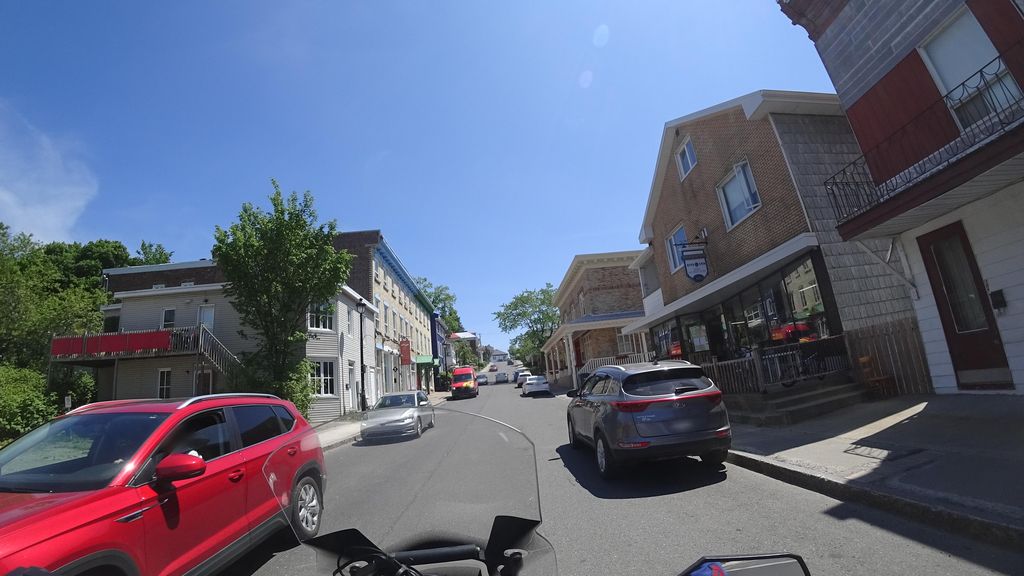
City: quebec_city